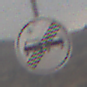
Verkehrszeichen: EndeUeberholverbot
Umgebung: Outdoor, Nature
Tageszeit: MorningAfternoon
Wetter: Overcast
Licht: Natural
Jahreszeit: NotSpecified
Kontrast: LowContrast